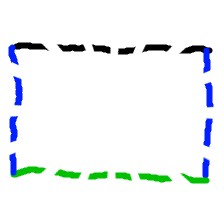
Shape: rectangle